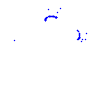
Particle: kaon